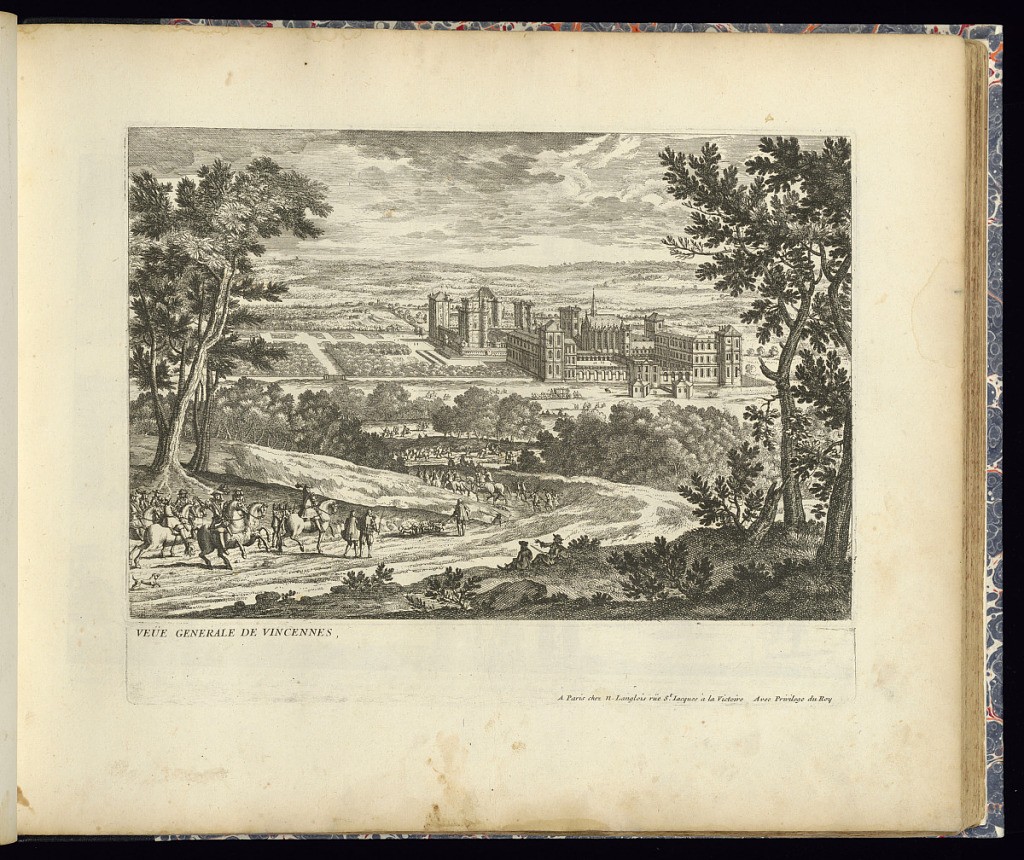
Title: VEÜE GENERALE DE VINCENNES
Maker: Gabriel Perelle, French, 1604–1677
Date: late 17th century
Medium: Etching on laid paper
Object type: Print
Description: View of the castle of Vincennes with its church and gardens visible in the distance within a landscape. In the foreground trees, figures, and horseman on a road weaving downwards towards the buildings.  The plate is titled.